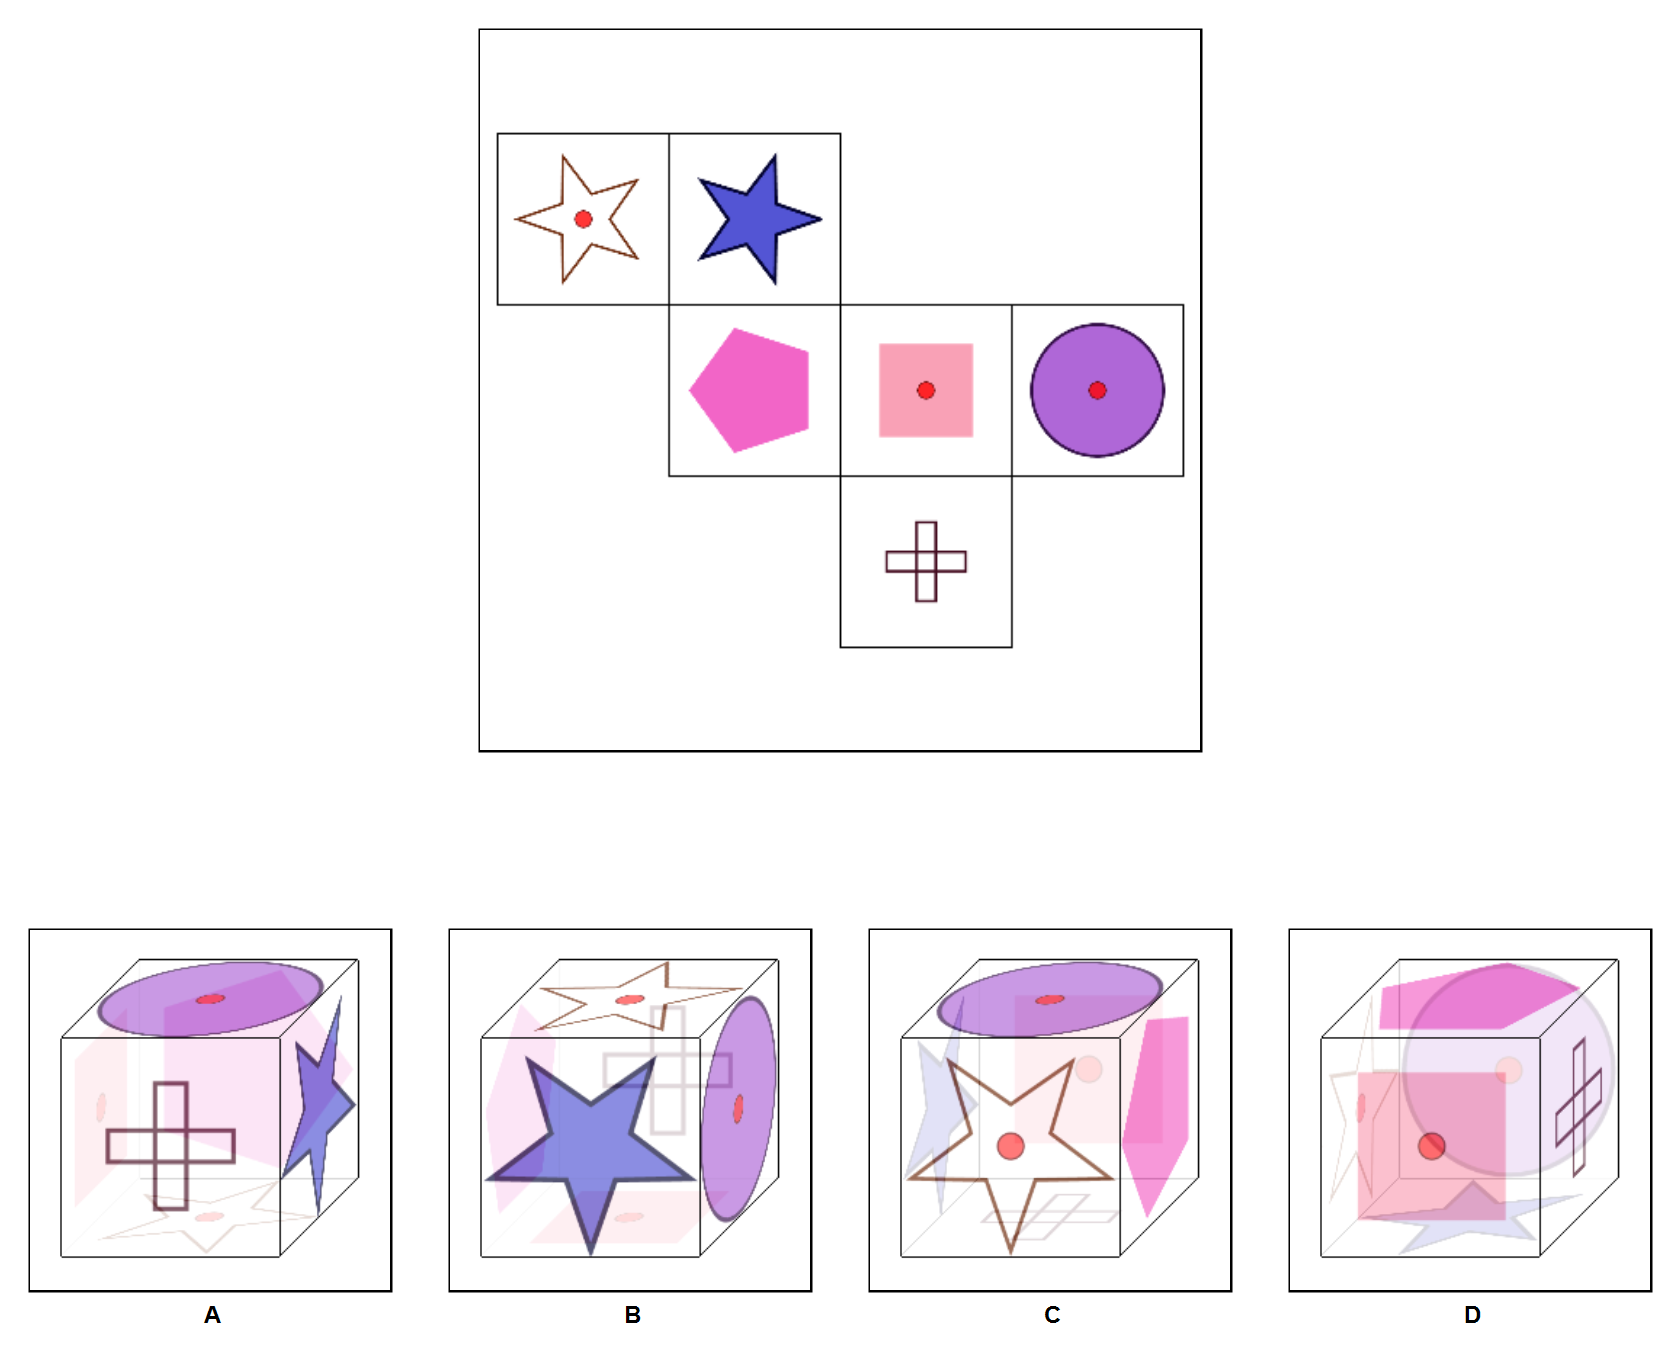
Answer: B